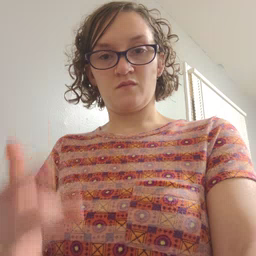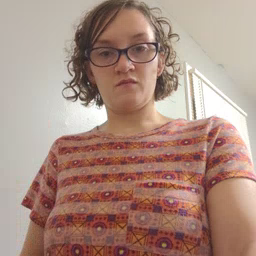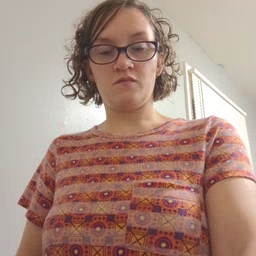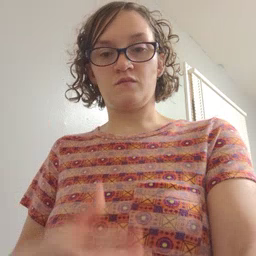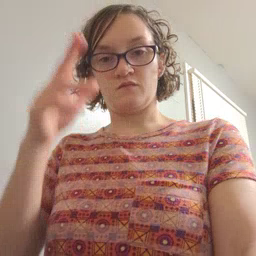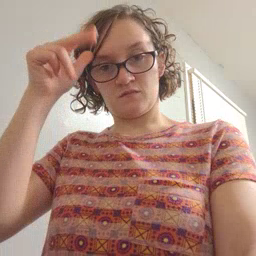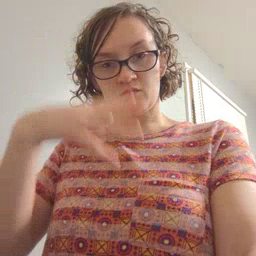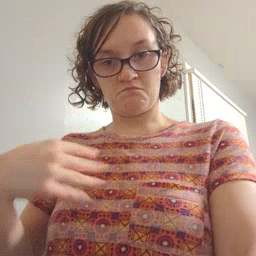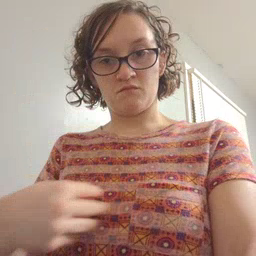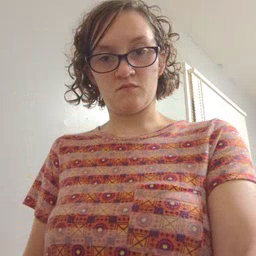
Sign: zebra